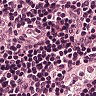
Metastatic tissue present: no